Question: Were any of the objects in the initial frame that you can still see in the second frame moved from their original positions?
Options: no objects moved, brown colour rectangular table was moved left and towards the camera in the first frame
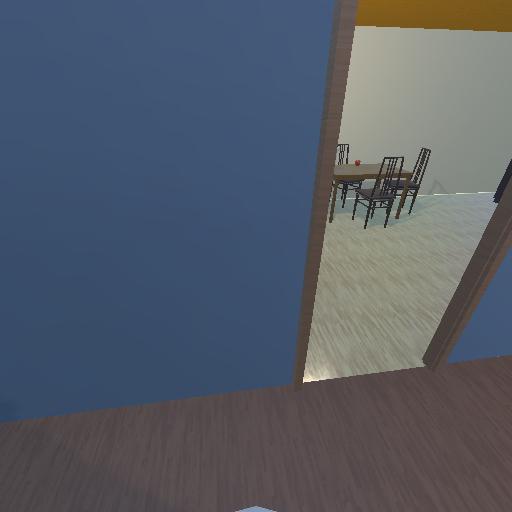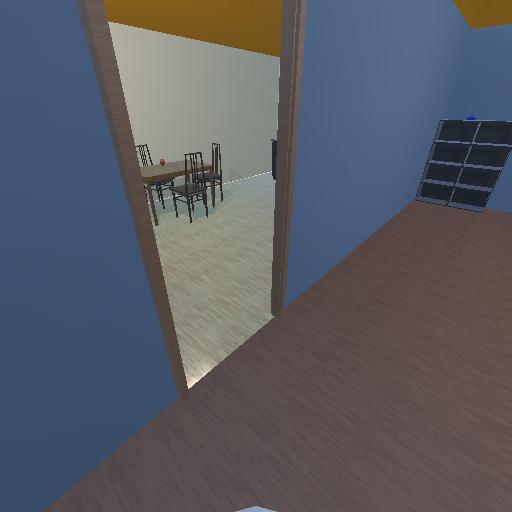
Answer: no objects moved